Field crop: tomato
Growth stage: 1
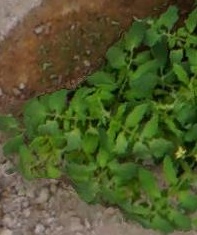
Species: tomato